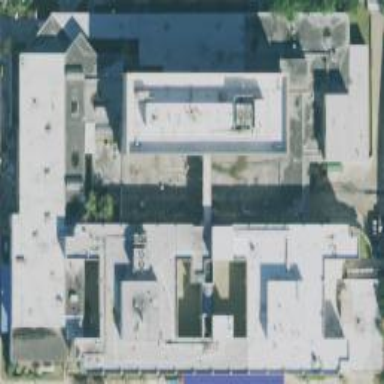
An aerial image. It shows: Hospital building.